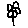
Label: flower